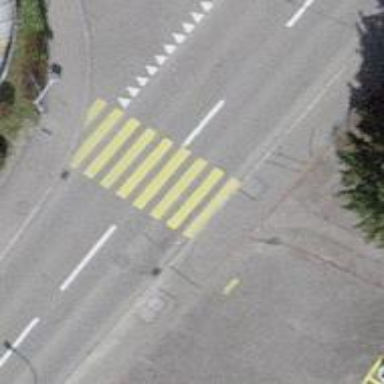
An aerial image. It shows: Marked crossing on the road.